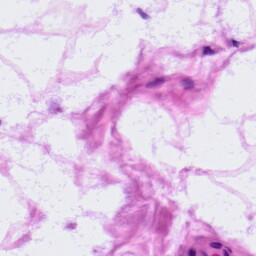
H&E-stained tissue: LymphNode